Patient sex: F
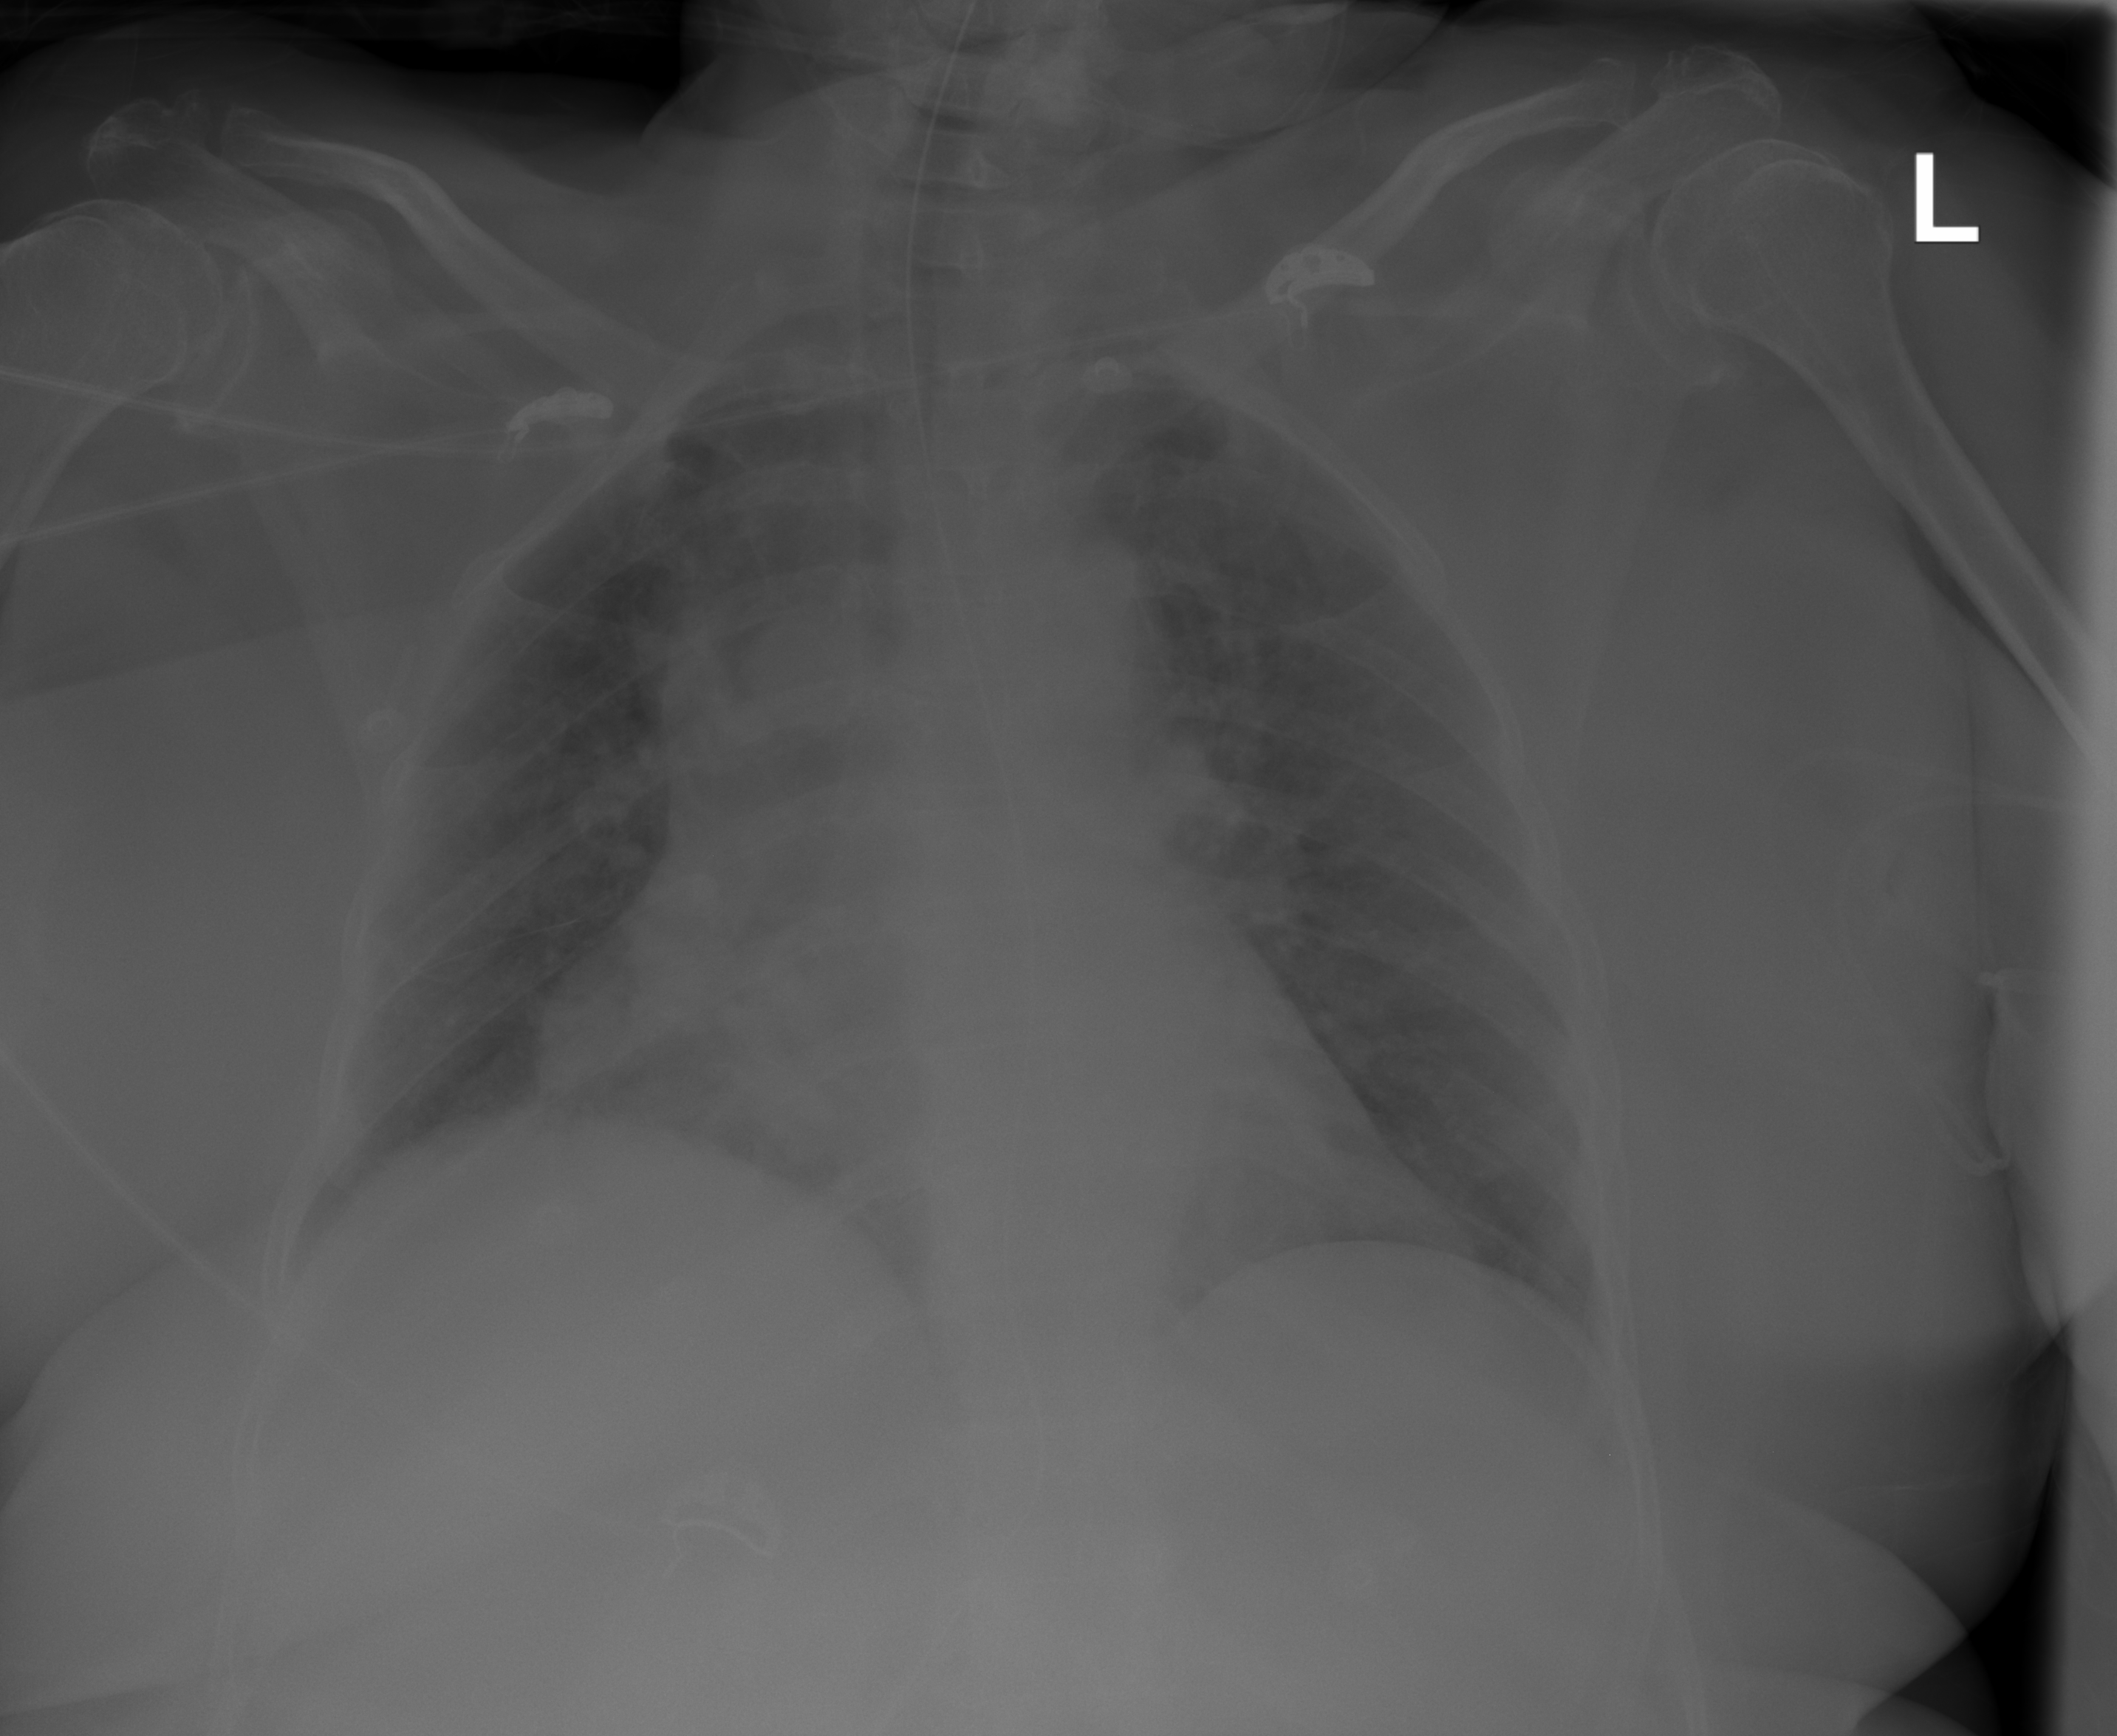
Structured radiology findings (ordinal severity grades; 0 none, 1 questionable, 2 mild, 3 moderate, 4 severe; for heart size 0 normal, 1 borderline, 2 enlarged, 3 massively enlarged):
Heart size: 0
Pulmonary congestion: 1
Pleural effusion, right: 0
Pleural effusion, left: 0
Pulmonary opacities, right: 0
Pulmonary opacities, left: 0
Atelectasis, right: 0
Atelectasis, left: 0